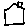
Label: house